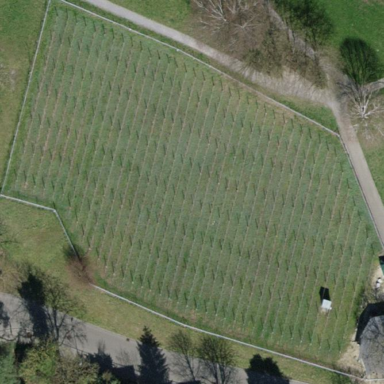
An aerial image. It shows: Beautiful vineyard in the countryside.